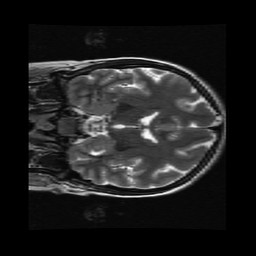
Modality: T2w
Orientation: coronal
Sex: female
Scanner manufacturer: ge
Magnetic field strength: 3 T
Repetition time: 5 s
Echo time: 0.1019 s